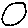
Label: circle